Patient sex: M
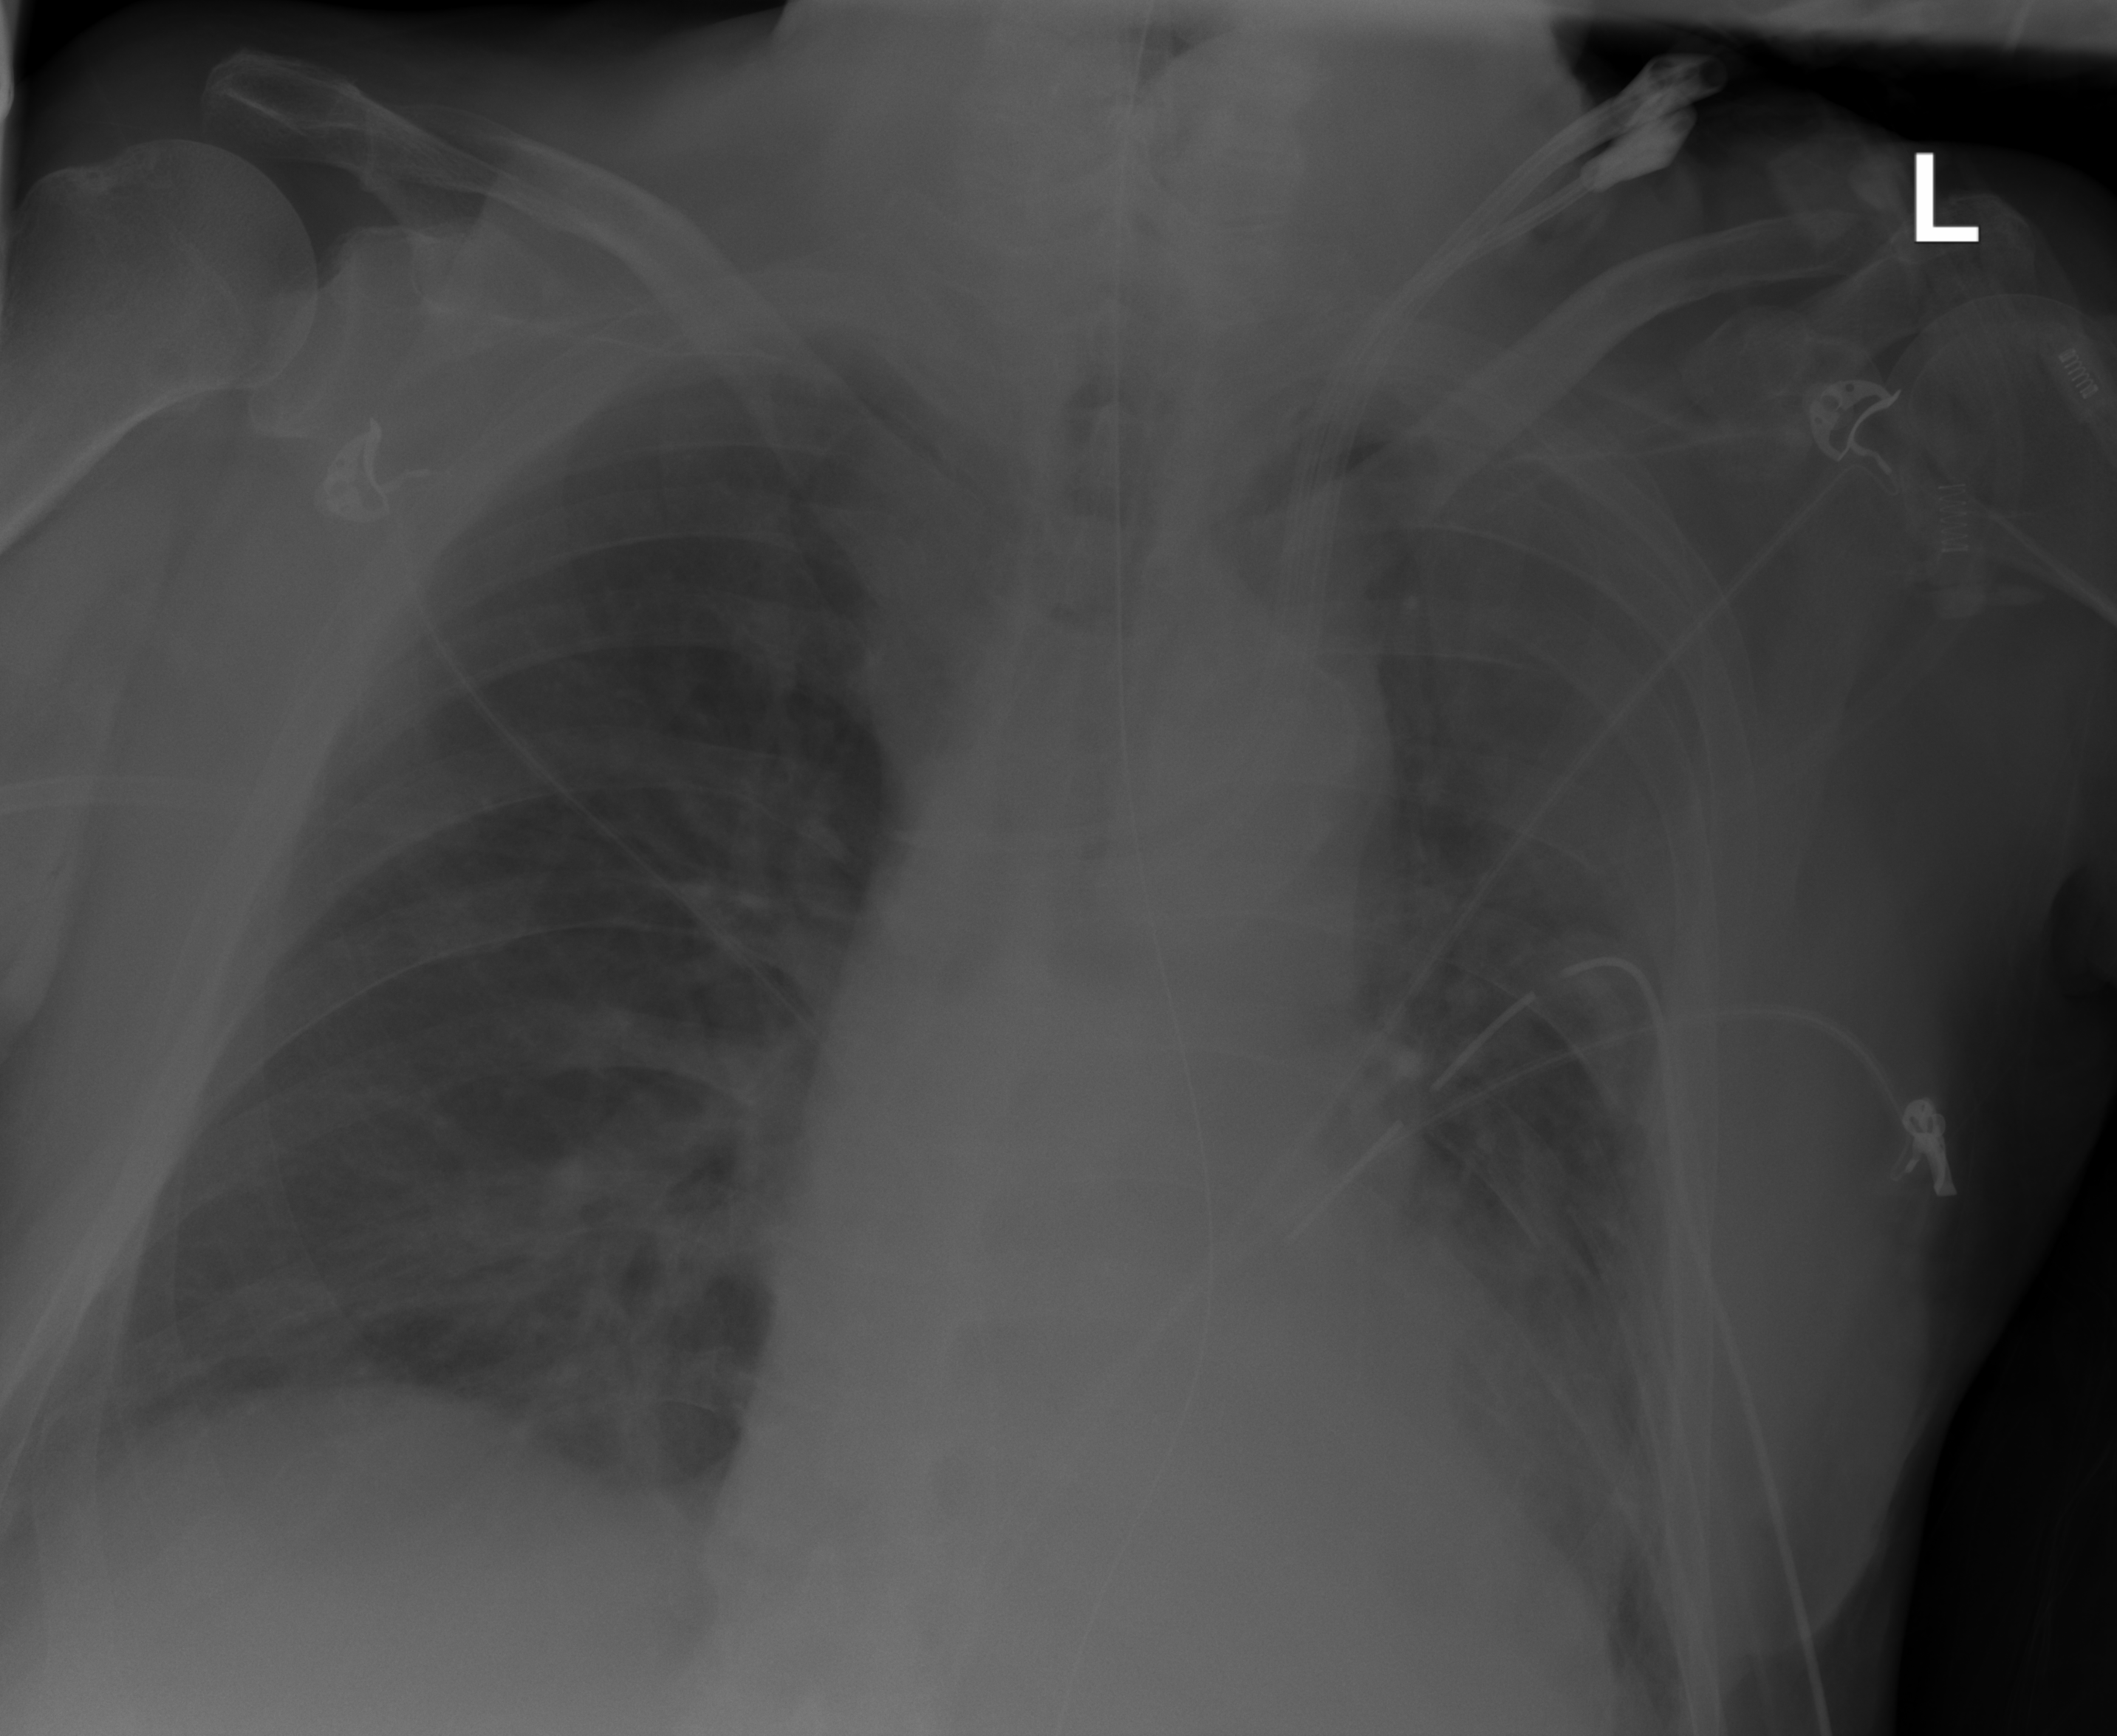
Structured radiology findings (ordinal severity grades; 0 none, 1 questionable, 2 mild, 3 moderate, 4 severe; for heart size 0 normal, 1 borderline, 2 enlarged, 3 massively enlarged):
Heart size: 2
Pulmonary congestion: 2
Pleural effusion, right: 2
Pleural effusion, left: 2
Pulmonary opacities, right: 2
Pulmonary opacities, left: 2
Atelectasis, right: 2
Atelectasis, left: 2